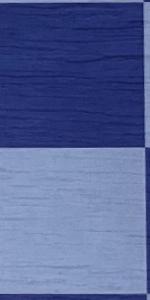
Label: Empty